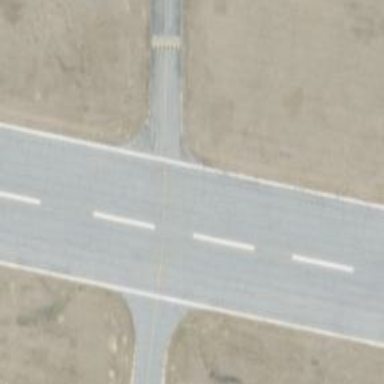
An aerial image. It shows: Image of taxiway at airport.